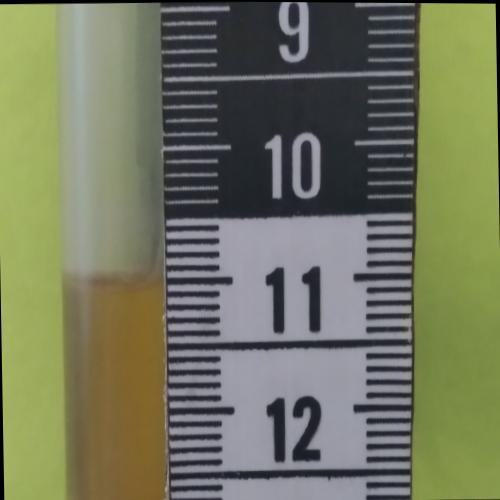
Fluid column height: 11.0 cm